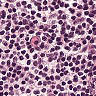
Metastatic tissue present: no